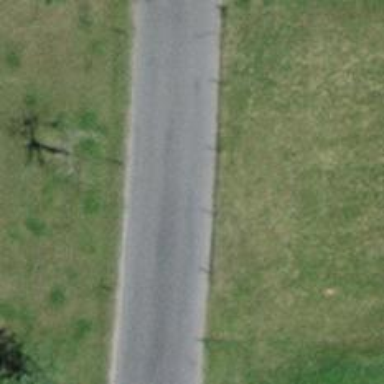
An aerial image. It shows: Residential road with asphalt surface.